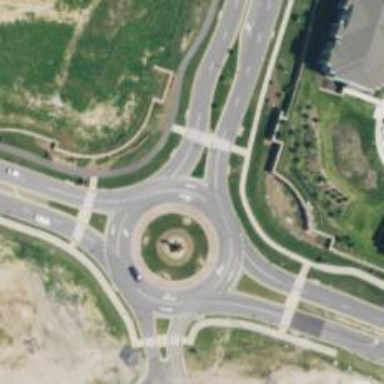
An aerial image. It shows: Secondary road with asphalt surface leading to roundabout.